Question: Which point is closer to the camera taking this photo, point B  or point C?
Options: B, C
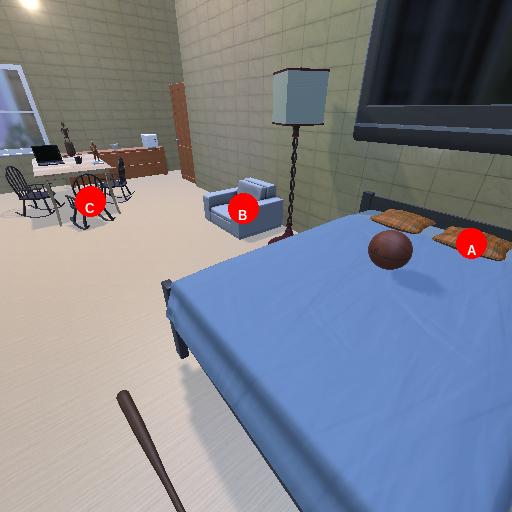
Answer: B